【题型】填空题　【知识点】立体几何　【难度】medium
直三棱柱 $ABC - A_1B_1C_1$ 的底面 $ABC$ 是等腰直角三角形，$AC = BC = 2\sqrt{2}, A_1A = \sqrt{3}$. 若以点 $C$ 为球心，$r (0 < r \le 2)$ 为半径的球与侧面 $ACC_1A_1$ 的交线长为 $\frac{2\pi}{3}$，且所对的弦长为 $r$，则球 $C$ 与三棱柱 $ABC - A_1B_1C_1$ 的交线长为\underline{\qquad\qquad}.
【解答】
答案】 $\frac{17\pi}{6}$

【分析】 球的半径大小影响球与三棱柱的上底面 $A_1B_1C_1$ 是否存在交线，故需根据三棱柱的高为分界点对球的半径进行分类讨论，画出图形，由球与侧面 $ACC_1A_1$ 的交线长为 $\frac{2\pi}{3}$，结合弧长公式去掉不合要求的情况，求出交线长.

【详解】 因为底面 $ABC$ 是等腰直角三角形，且 $AC = BC = 2\sqrt{2}$，所以 $AB = \sqrt{AC^2 + BC^2} = 4$，

故点 $C$ 到 $AB$ 的距离为 $\sqrt{BC^2 - \frac{1}{4}AB^2} = 2$.

球的半径大小影响球与三棱柱的上底面 $A_1B_1C_1$ 是否存在交线，故需根据三棱柱的高为分界点对球的半径进行分类讨论.

\textcircled{1} 若 $r \in (0, \sqrt{3}]$，如图 1 所示，

设球 $C$ 与 $CC_1$，$AC$ 分别交于点 $D$，$E$，

则球 $C$ 与侧面 $ACC_1A_1$ 的交线长为 $r \cdot \angle ACC_1 = \frac{\pi}{2}r$，则 $\frac{\pi}{2}r = \frac{2\pi}{3}$，

即 $r = \frac{4}{3}$，此时所对的弦长为 $\frac{4\sqrt{2}}{3} \neq r$，不满足题意；

\textcircled{2} 若 $r \in (\sqrt{3}, 2]$，如图 2 所示，

设球 $C$ 与 $A_1C_1$，$AC$ 分别交于点 $M$，$N$，则 $MN = r = MC = CN$，所以 $\angle MCN = \frac{\pi}{3}$，

所以球 $C$ 与侧面 $ACC_1A_1$ 的交线长为 $\frac{\pi}{3}r = \frac{2\pi}{3}$，解得 $r = 2$，满足题意.

则球 $C$ 与侧面 $BCC_1B_1$ 的交线长为 $\frac{2\pi}{3}$，与底面 $ABC$ 的交线长为 $\frac{\pi}{2}r = \pi$，

在 $\text{Rt}\triangle CC_1M$ 中，$C_1M = \sqrt{r^2 - CC_1^2} = 1$，

所以球 $C$ 与平面 $A_1B_1C_1$ 的交线长为 $C_1M \cdot \angle A_1C_1B_1 = \frac{\pi}{2}$，

所以球 $C$ 与三棱柱 $ABC - A_1B_1C_1$ 的交线长为 $2 \times \frac{2\pi}{3} + \pi + \frac{\pi}{2} = \frac{17\pi}{6}$.

故答案为：$\frac{17\pi}{6}$.
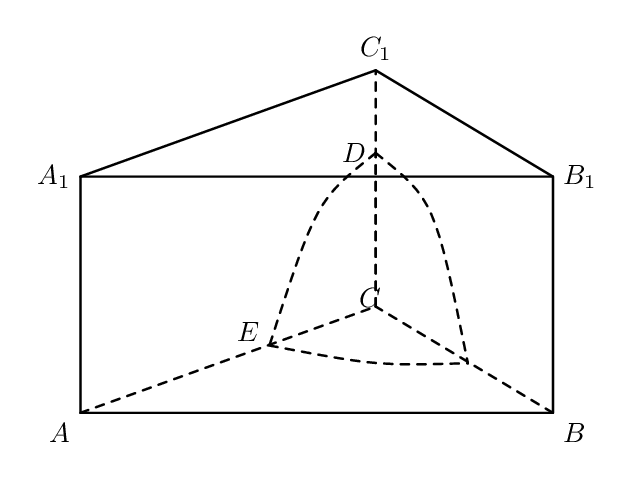
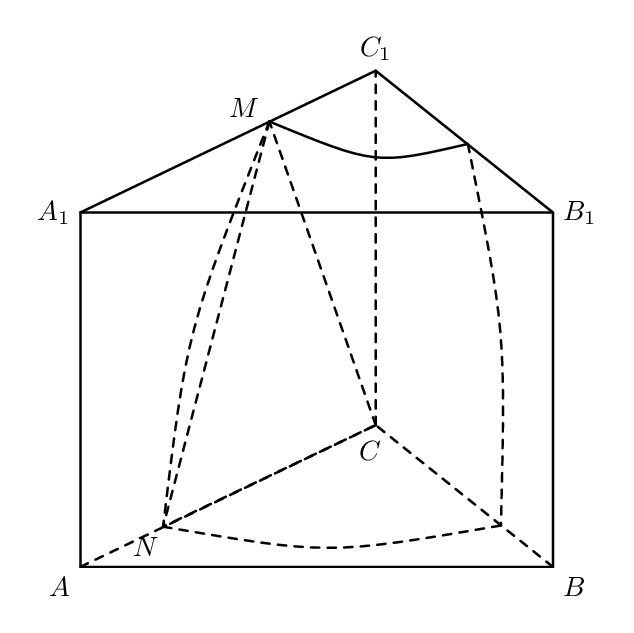